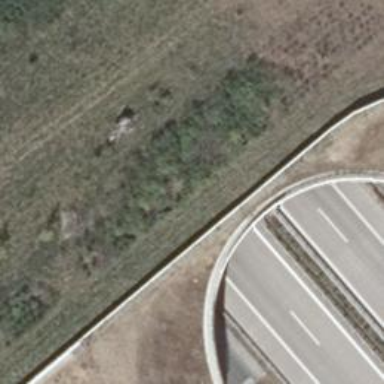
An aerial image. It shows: Concrete motorway.